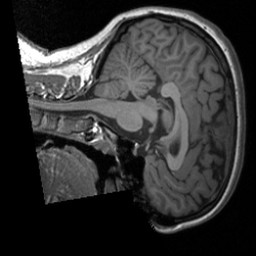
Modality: T1w
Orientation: sagittal
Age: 22
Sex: female
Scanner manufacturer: siemens
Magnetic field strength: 3 T
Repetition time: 1.9 s
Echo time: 0.00226 s